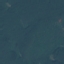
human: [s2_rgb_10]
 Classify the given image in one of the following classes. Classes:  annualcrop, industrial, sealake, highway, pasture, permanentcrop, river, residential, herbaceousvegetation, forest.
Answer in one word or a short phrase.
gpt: Forest